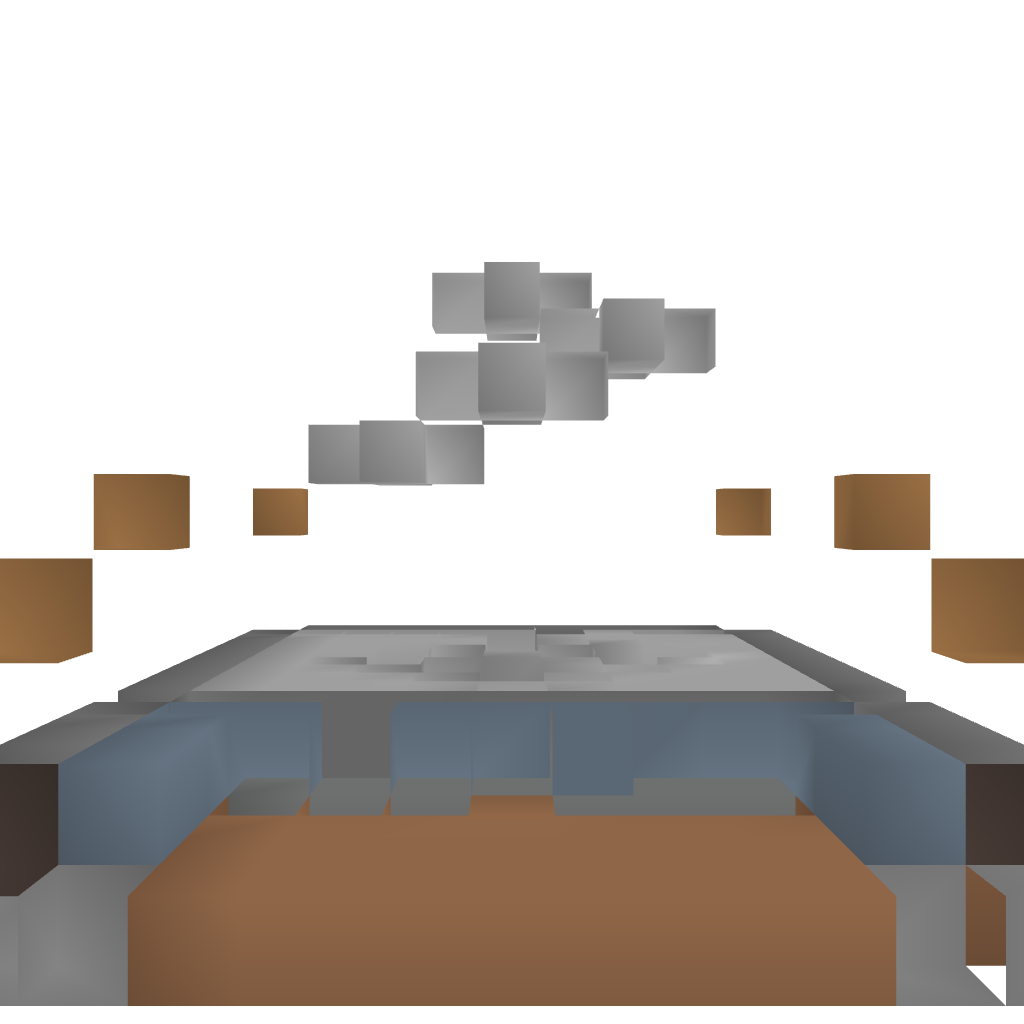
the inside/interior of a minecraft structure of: small fountain